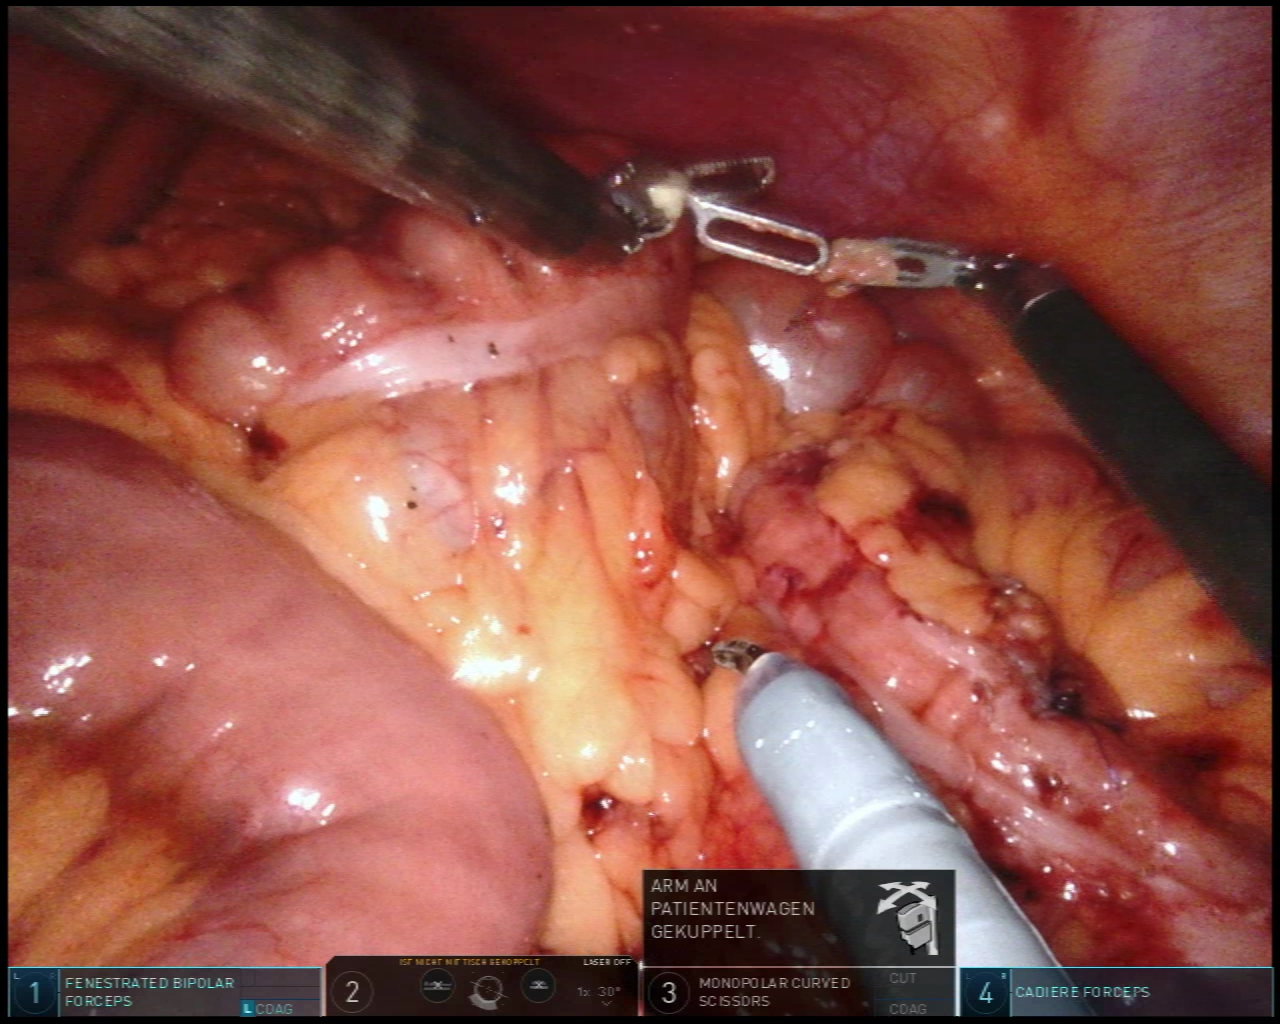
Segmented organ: colon
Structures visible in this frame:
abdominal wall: yes
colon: yes
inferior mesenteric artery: no
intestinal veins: no
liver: no
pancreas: no
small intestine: yes
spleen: no
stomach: no
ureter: no
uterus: no
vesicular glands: no